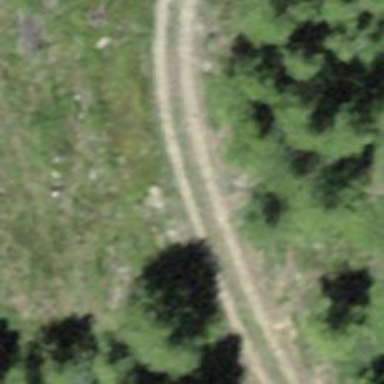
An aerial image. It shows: Track with grade 4 track type.